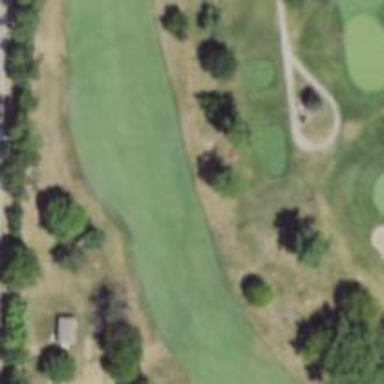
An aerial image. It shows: Golf hole.